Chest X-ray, PA view. Patient: 42 years old, sex M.
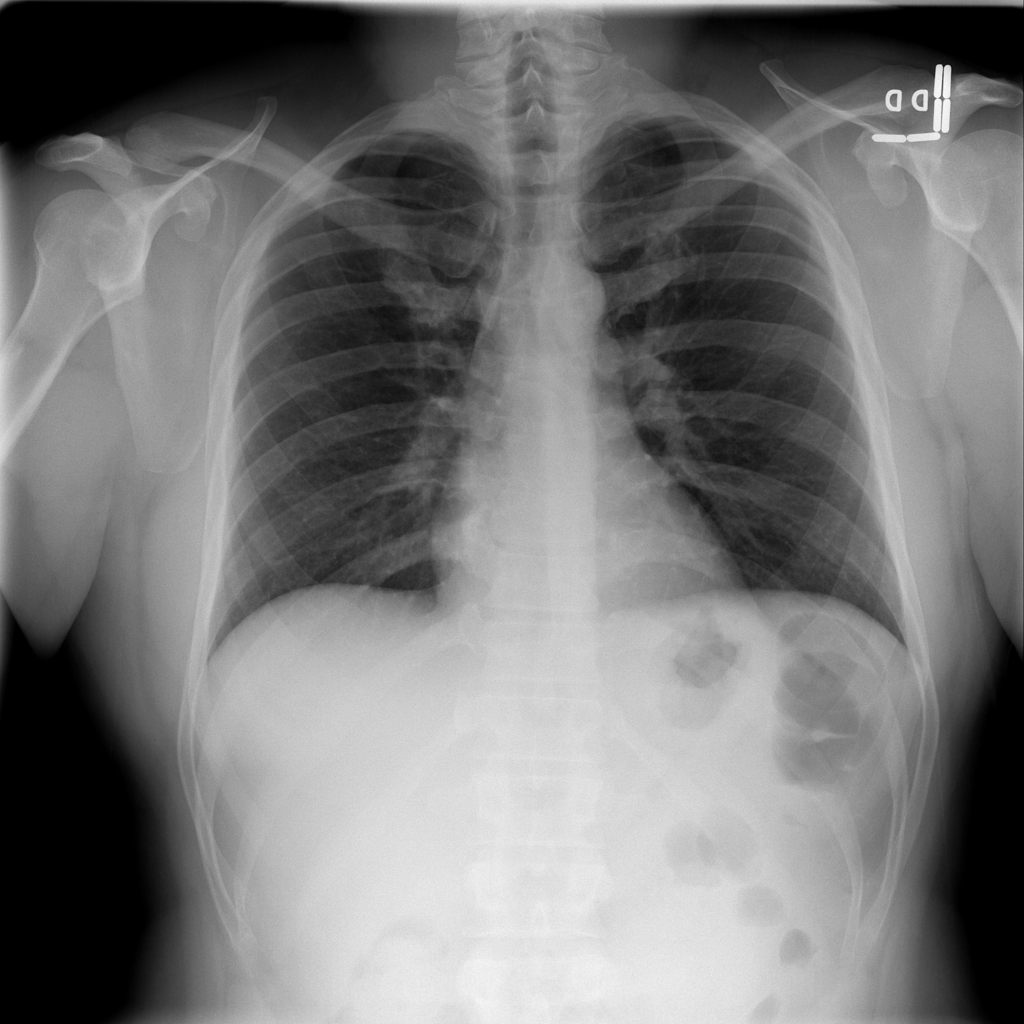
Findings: No Finding